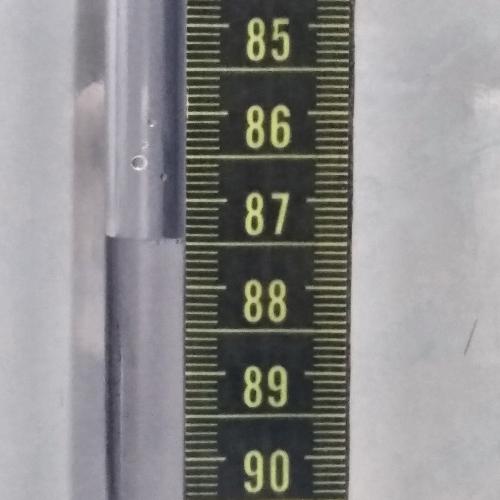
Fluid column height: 87.5 cm